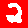
Digit: 2